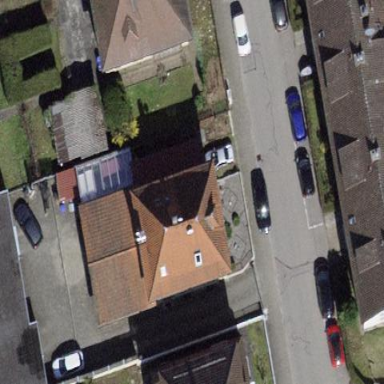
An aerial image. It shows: Apartment building with hipped roof.